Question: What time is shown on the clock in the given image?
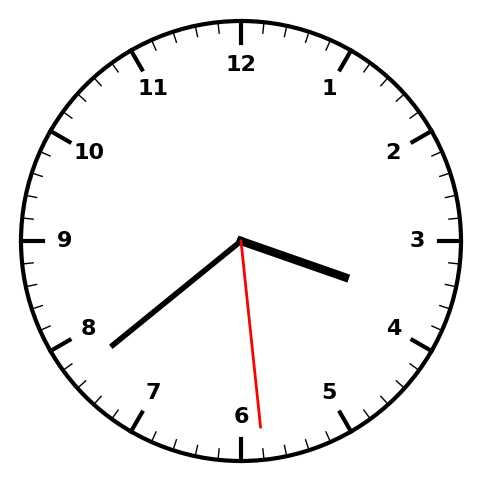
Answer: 03:38:29